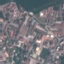
Land use / land cover class: Residential